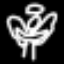
Label: angel